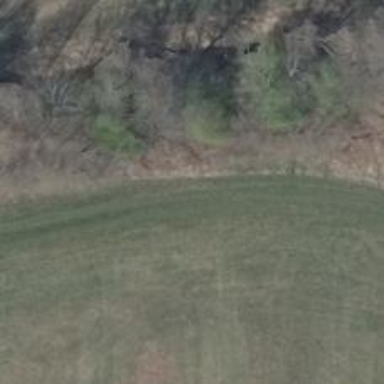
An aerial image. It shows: Grassy track.